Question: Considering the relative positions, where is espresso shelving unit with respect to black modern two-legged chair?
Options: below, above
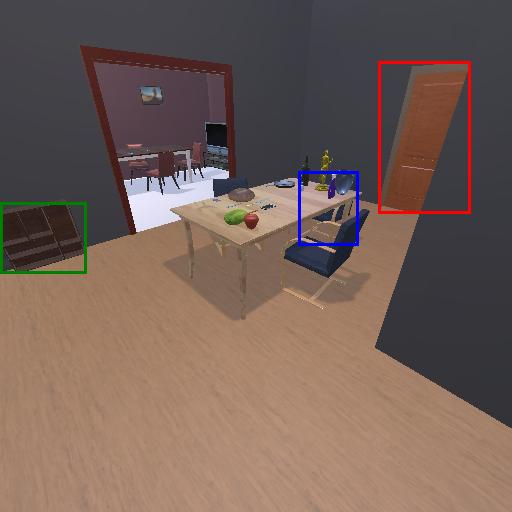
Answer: below